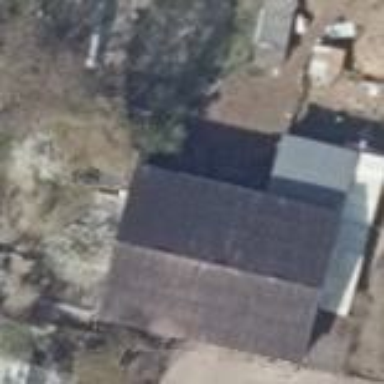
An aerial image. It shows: Gabled house with black roof. The roof is oriented along the building.